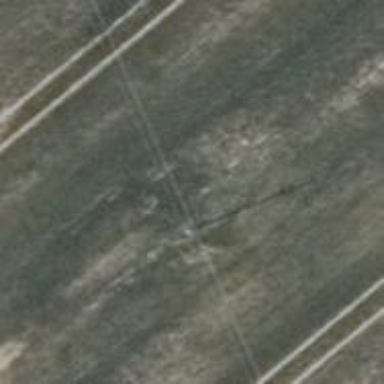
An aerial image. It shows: Power pole.